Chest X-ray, PA view. Patient: 49 years old, sex M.
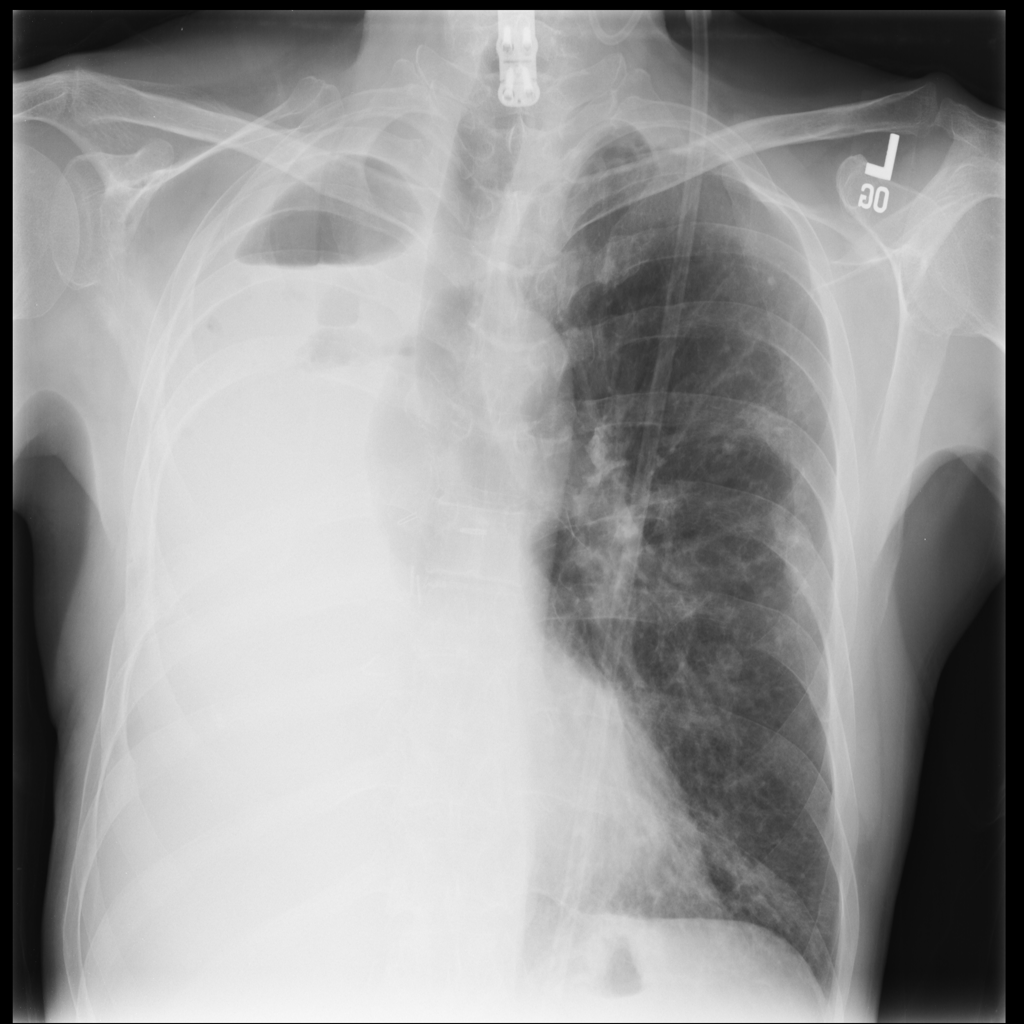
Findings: Infiltration, Nodule